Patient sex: F
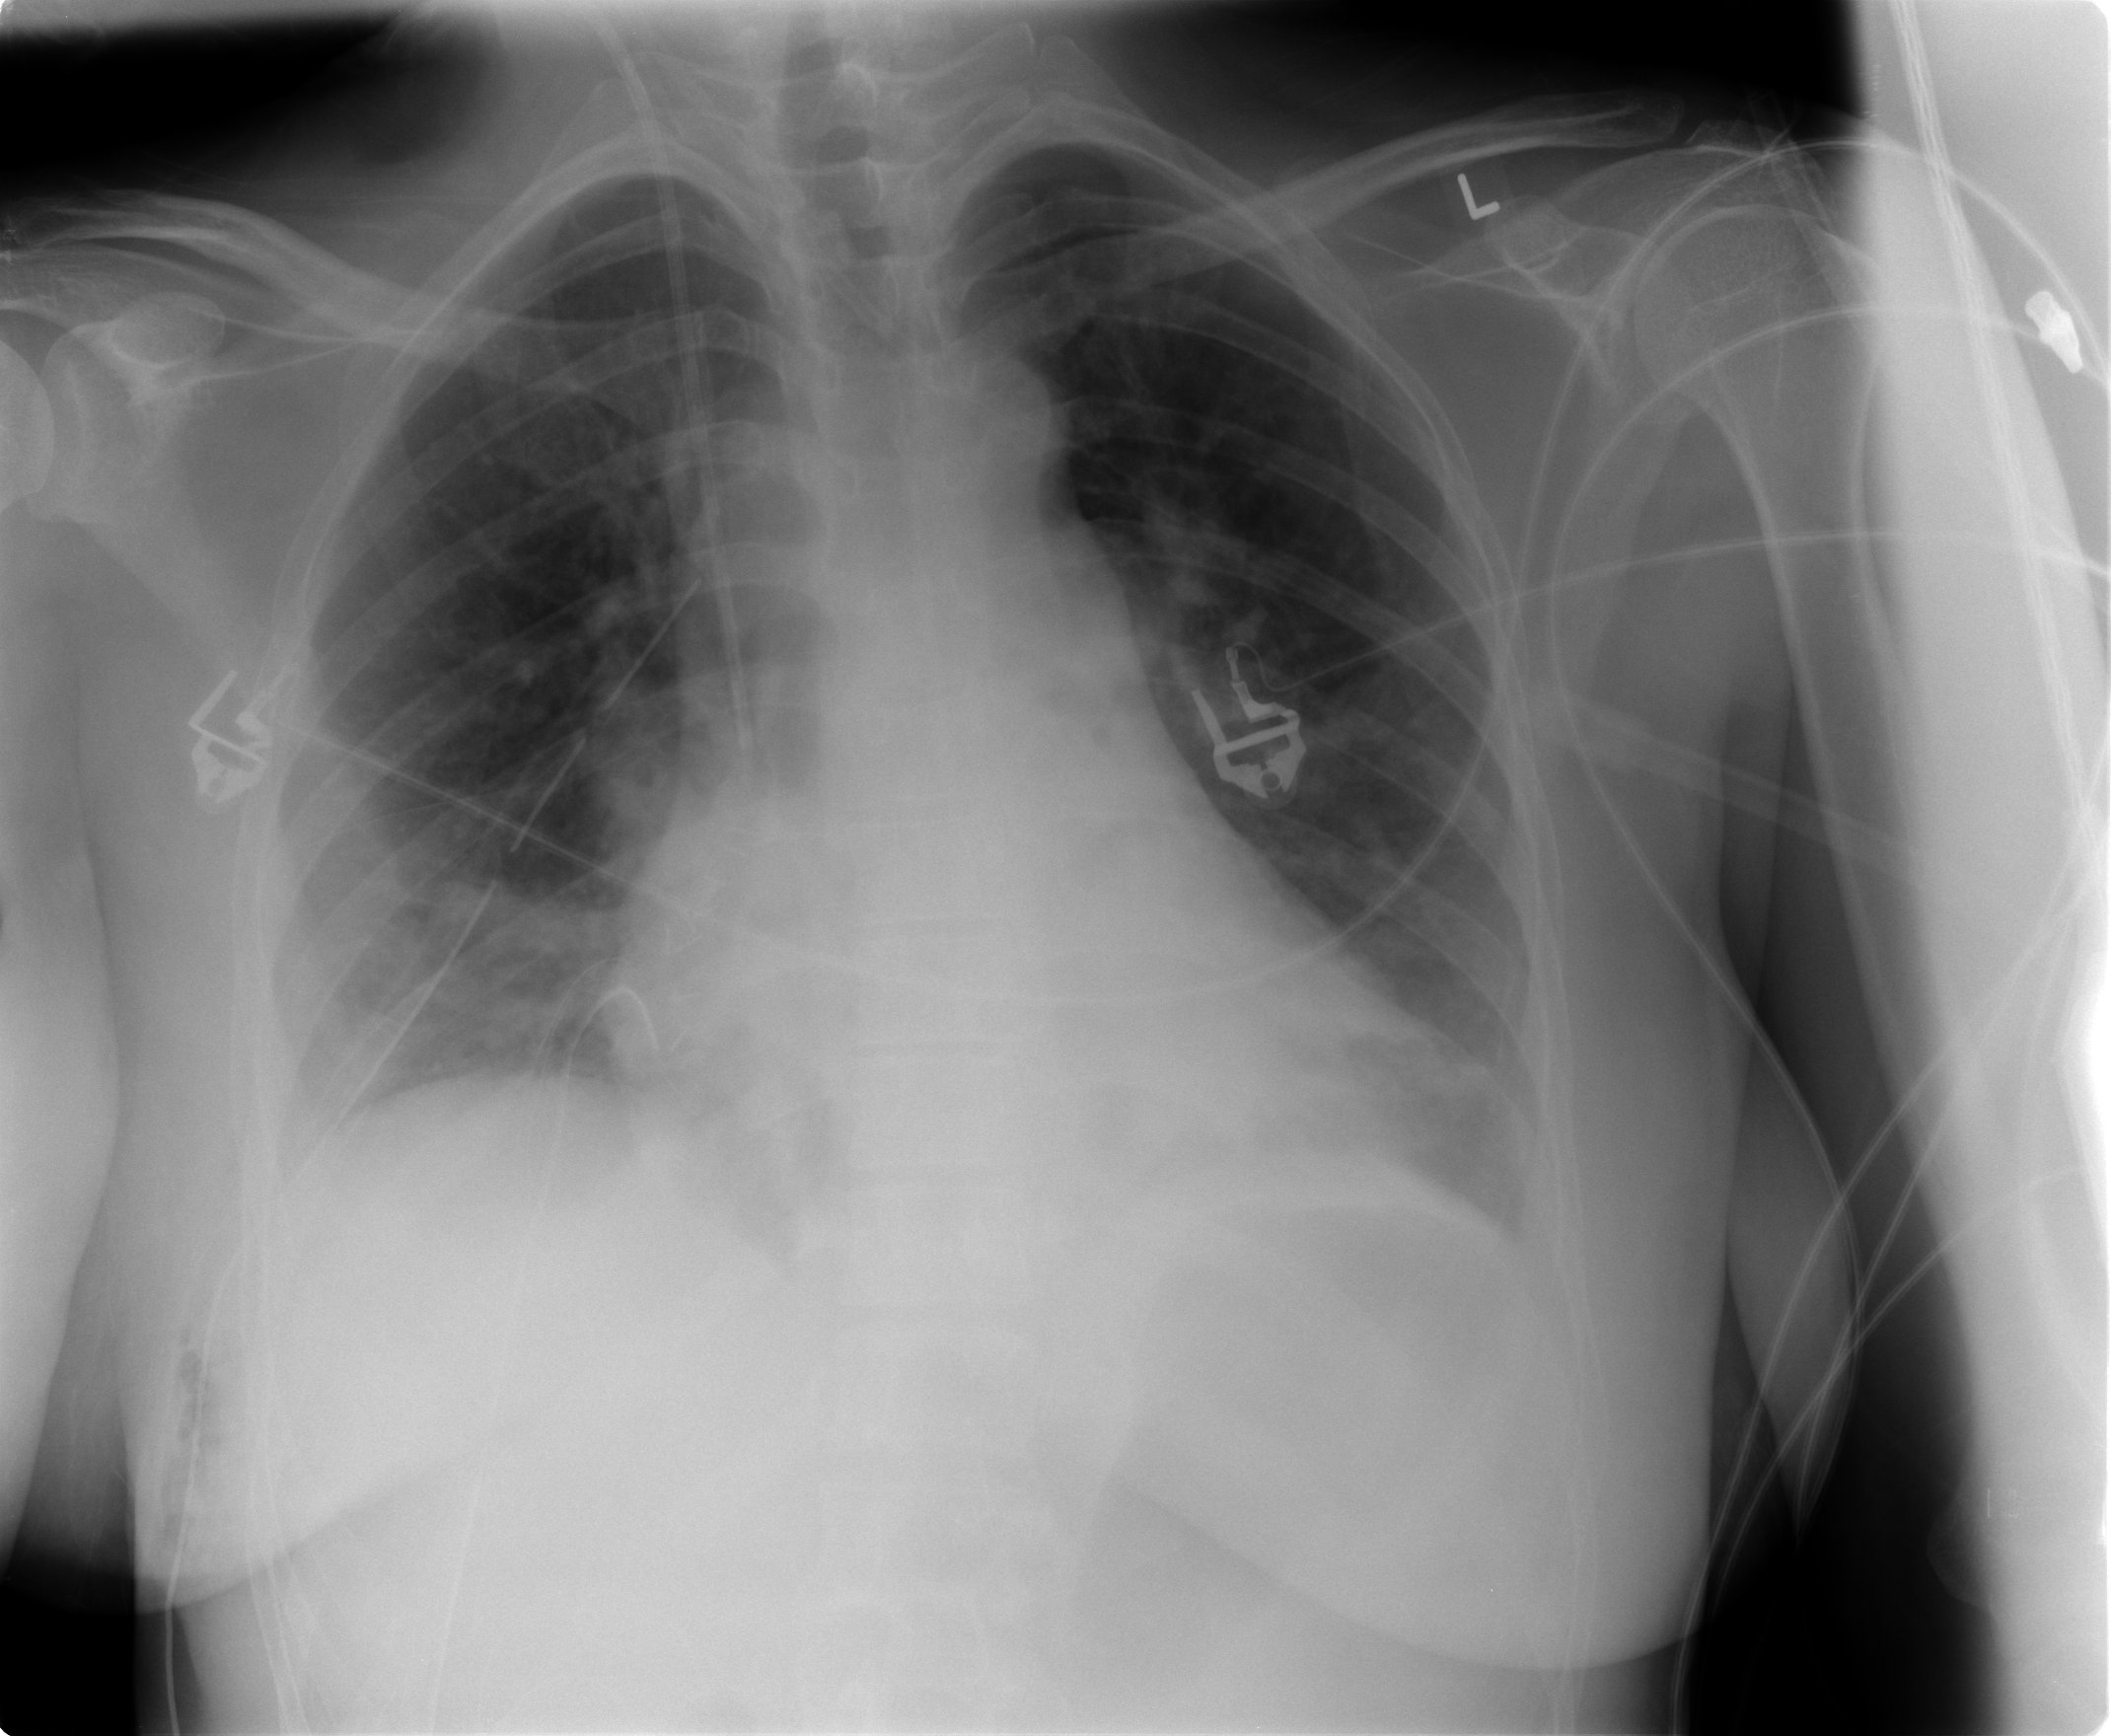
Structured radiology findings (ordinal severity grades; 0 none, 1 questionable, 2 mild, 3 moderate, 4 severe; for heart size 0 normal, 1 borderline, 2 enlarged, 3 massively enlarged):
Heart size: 1
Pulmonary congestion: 1
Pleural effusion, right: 2
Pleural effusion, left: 1
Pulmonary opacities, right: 1
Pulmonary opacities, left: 2
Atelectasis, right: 2
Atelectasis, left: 2